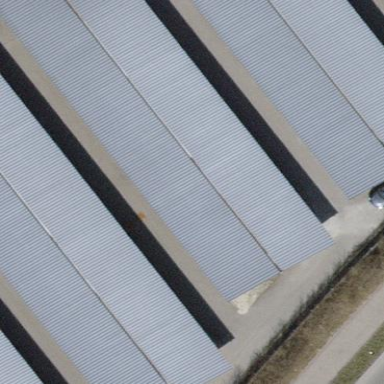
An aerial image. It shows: View of roof of building.